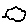
Label: cloud